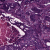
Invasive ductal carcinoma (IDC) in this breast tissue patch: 1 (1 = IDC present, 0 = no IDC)